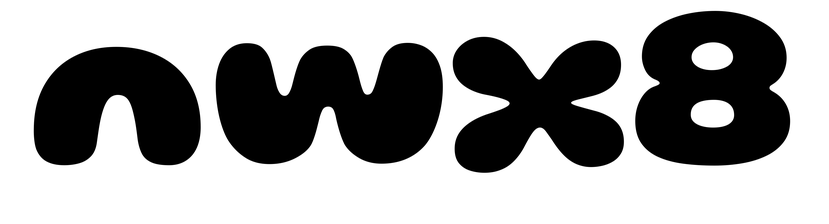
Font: Gluten_ExtraBold